Question: I want to create an UI similar to the one shown in the image.
It will basically have to a scrollable layout with set of boxes overlaying in relative layout over a map fragment each containing text as well images.
These boxes will be created dynamically (extracting from Twitter) and keep appearing and when increased in length the layout will become scrollable
I am done with setting the layout and the map, where I am stuck is I have no idea which items can be added and styled in this way providing such functionality.
If it would have been a web page I would use 'div' for boxes and then 'TextView's and 'ImageView's for texts and images respectively but what is the 'div' in android UI?
What I have searched so far I thnk ListView is the closest possible but I am not sure yet, so my questions are:
- 'ListView'-

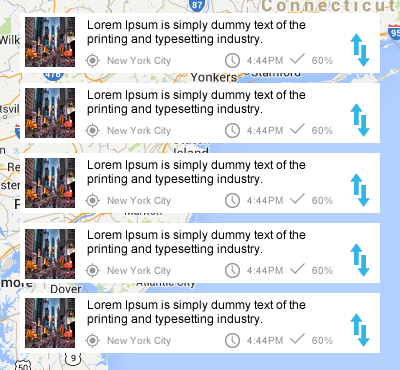
Answer: > Is it possible through ListView?
Yes, 'ListView' is most likely what you want using a 'CustomAdapter' and create a separate 'layout' to inflate in the 'Adapter''s 'getView()' method. You can create the 'layout' however you want using 'TextView's, 'ImageView's, etc...
> Are there any other ways through which this can be done?
There always is but if you want something with a list then 'ListView' would probably be most appropriate.
<URL>
<URL>